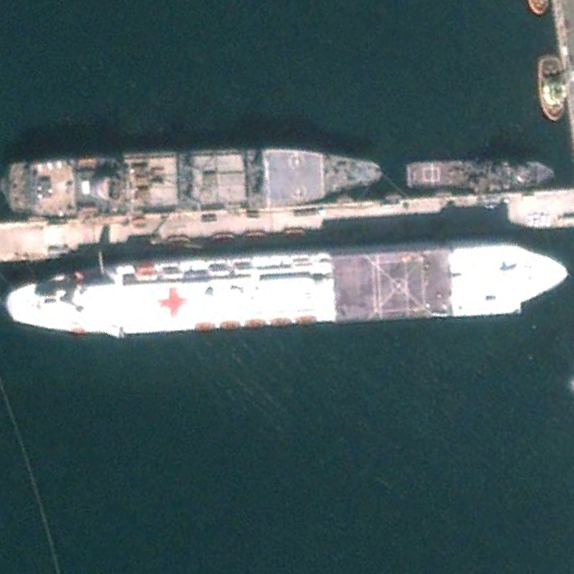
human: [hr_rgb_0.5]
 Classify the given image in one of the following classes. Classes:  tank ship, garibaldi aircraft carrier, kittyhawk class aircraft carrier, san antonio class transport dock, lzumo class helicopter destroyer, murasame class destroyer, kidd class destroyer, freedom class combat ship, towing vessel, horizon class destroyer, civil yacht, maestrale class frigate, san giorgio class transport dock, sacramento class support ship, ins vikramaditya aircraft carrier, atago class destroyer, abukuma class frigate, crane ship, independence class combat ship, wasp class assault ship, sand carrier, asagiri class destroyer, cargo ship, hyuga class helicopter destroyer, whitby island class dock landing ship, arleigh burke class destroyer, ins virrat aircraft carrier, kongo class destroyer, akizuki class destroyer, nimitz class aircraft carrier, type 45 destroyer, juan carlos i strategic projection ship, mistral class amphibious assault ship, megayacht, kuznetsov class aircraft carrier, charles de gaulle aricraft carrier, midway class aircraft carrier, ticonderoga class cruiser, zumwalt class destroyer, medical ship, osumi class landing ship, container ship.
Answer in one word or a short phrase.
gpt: Medical ship